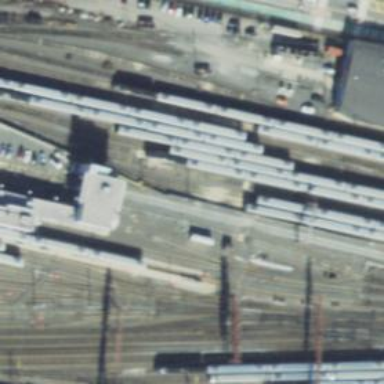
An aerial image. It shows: Railway yard.